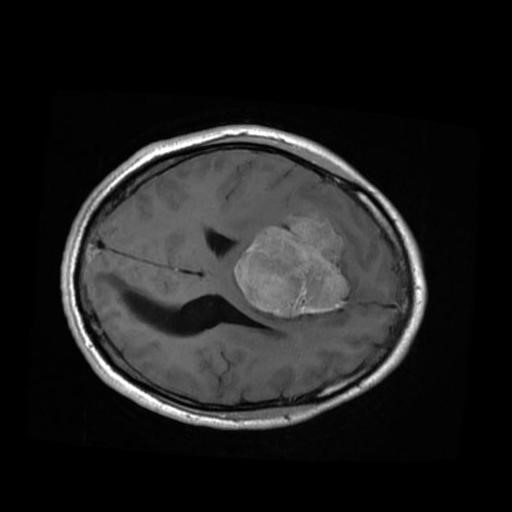
Label: brain_menin